Question: I am using SVG extension in andengine.
This is how i load in my svg textures
'''
this.hugoRegion = SVGBitmapTextureAtlasTextureRegionFactory.createTiledFromAsset(this.hugoBuildableTextureAtlas, this, "Hugo_Sprite.svg",Width,Height,Columns, Rows);
'''
As you see i have the the tiled region.
Everything works fine until i attach the player sprite that uses the svg to the scene and it extends the sprite beyond the image. If it collides with another sprite it collides like a meter away from the sprite's body.
For example her is a sprite, where the red box is thats how far the sprite is extended. I want it to WRAP exactly around the image..

Anyone ever ran into this issue?
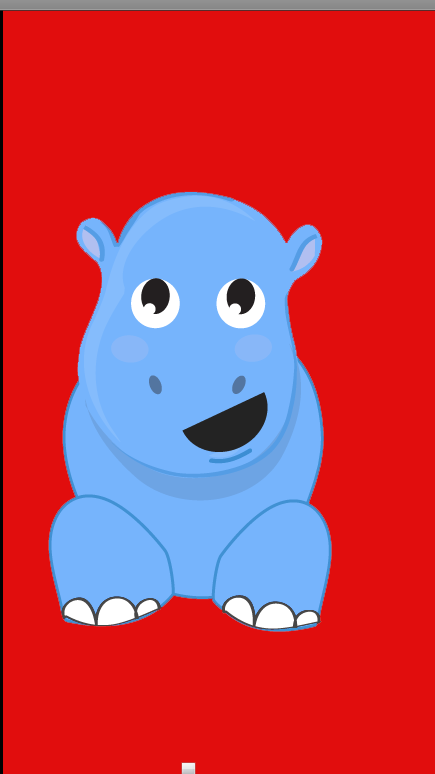
Answer: I dont think that would be possible .... you need to create the svg such that it wraps the sprite, programmically that would be tough to achieve...
2nd way would be, if you dont want to re-create the svg then, i guess create a rectangle in your class which extends sprite, keep the rectangle dimensions such that it wraps the sprite and then implement the collides with function with the rectangle instead of whole svg.